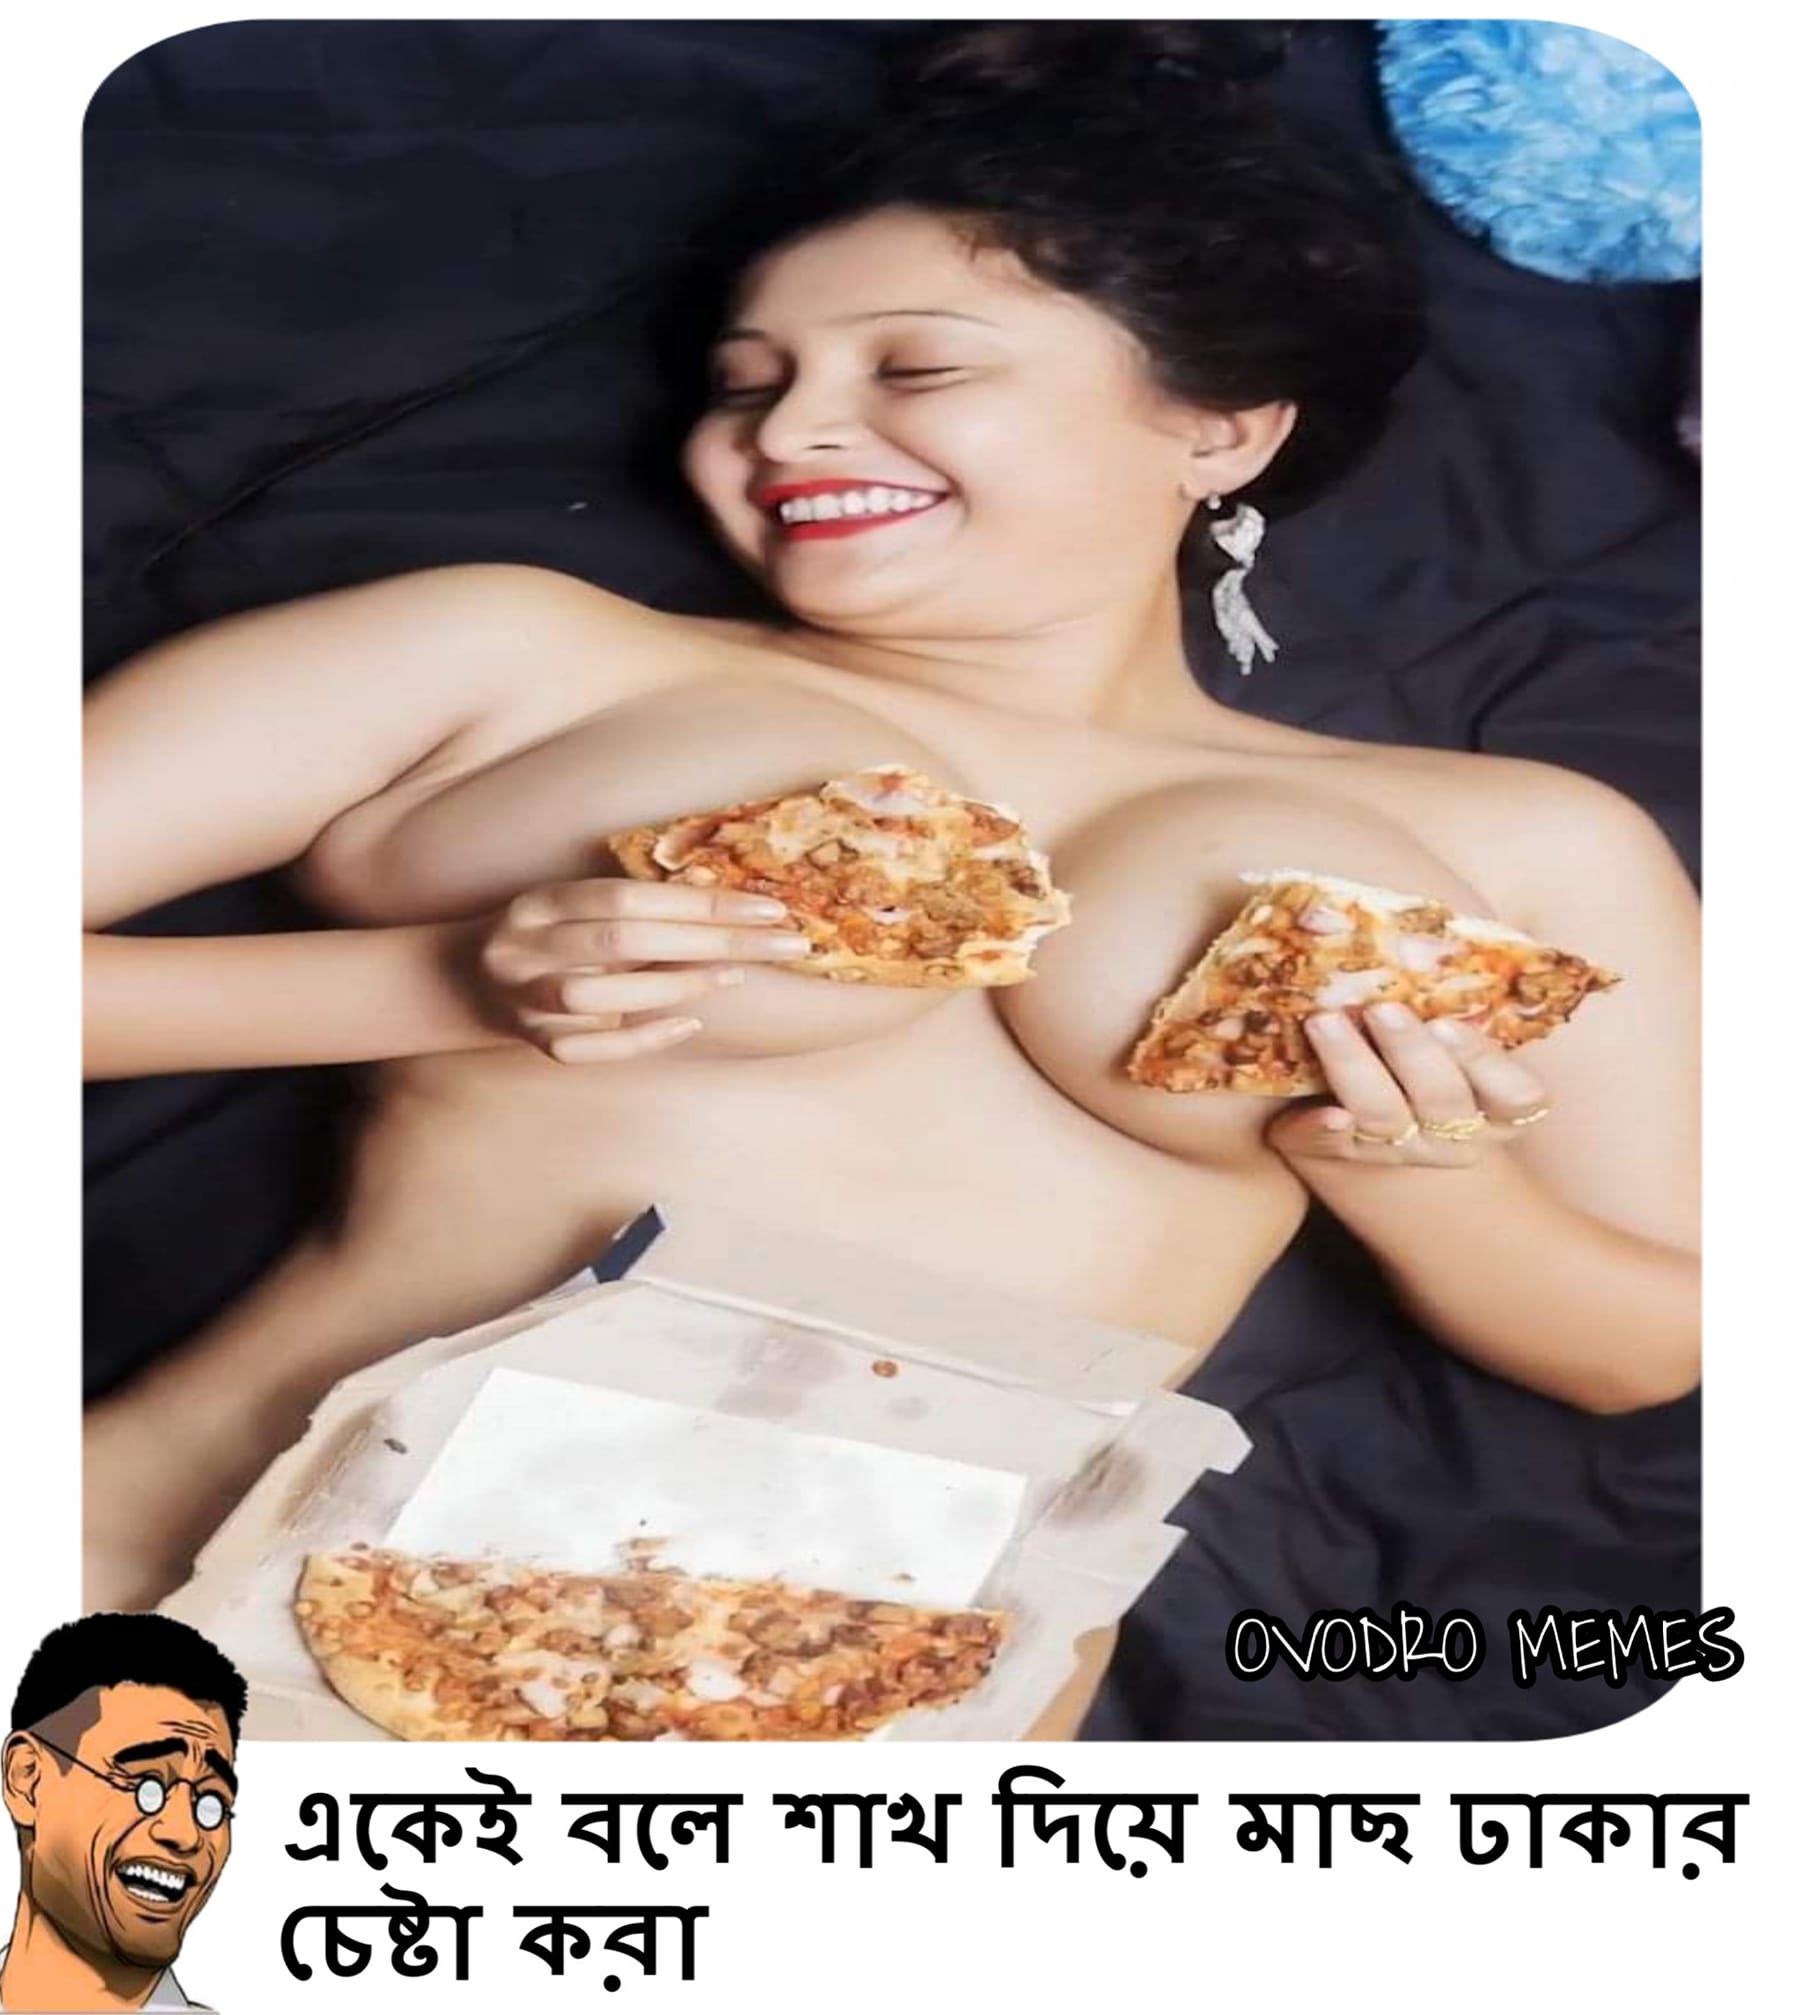
Caption: একেই বলে শাখ দিয়ে মাছ ঢাকার চেষ্টা করা
Label: hate